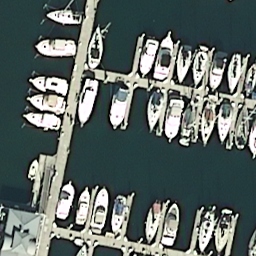
Label: harbor